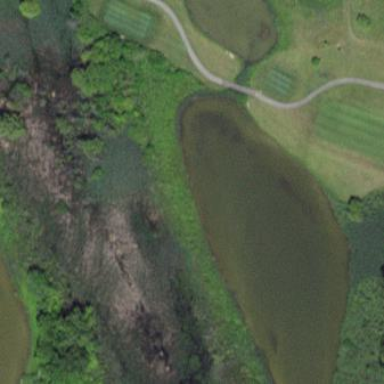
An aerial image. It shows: Water hazard on golf course. The hazard is natural water feature.